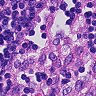
Metastatic tissue present: no